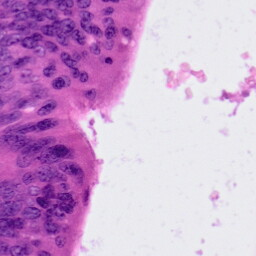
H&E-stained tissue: Colon